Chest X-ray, PA view. Patient: 54 years old, sex M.
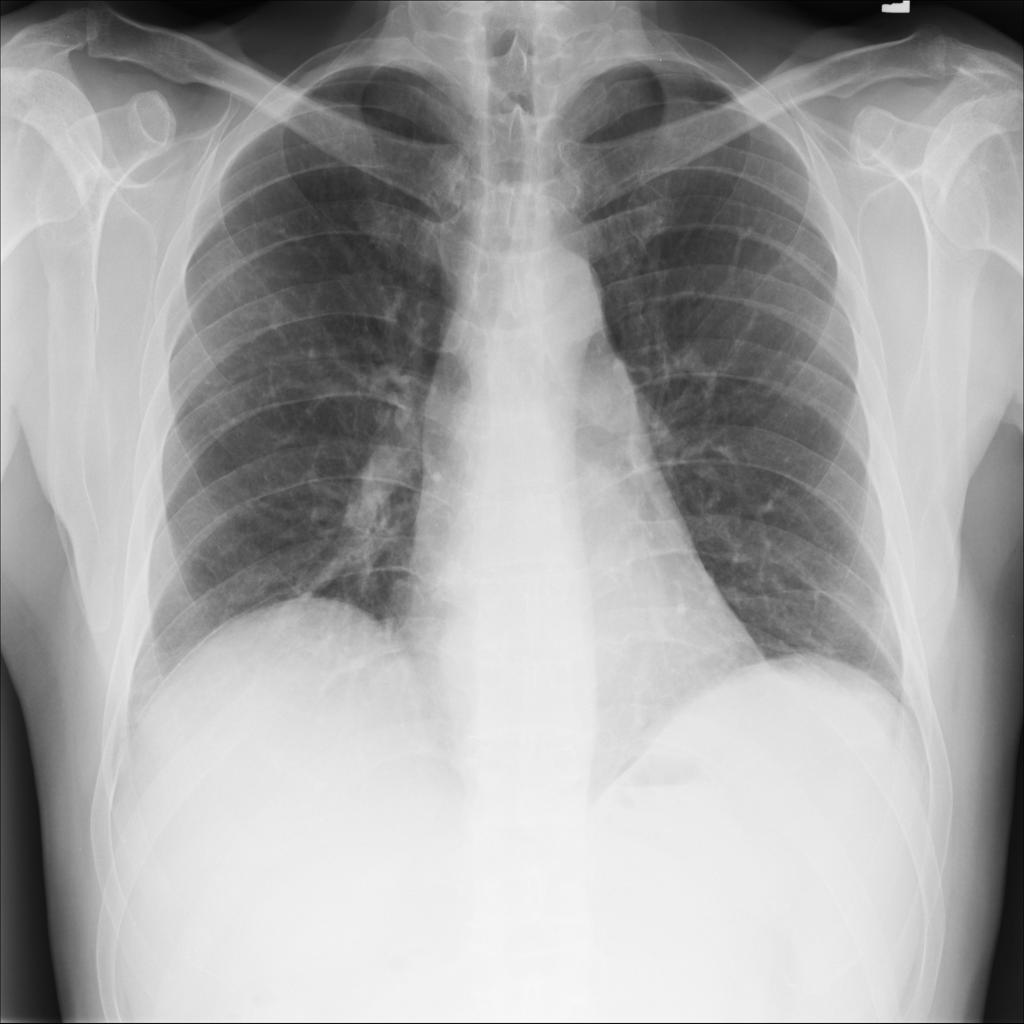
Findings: Atelectasis, Infiltration